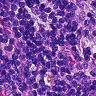
Metastatic tissue present: no